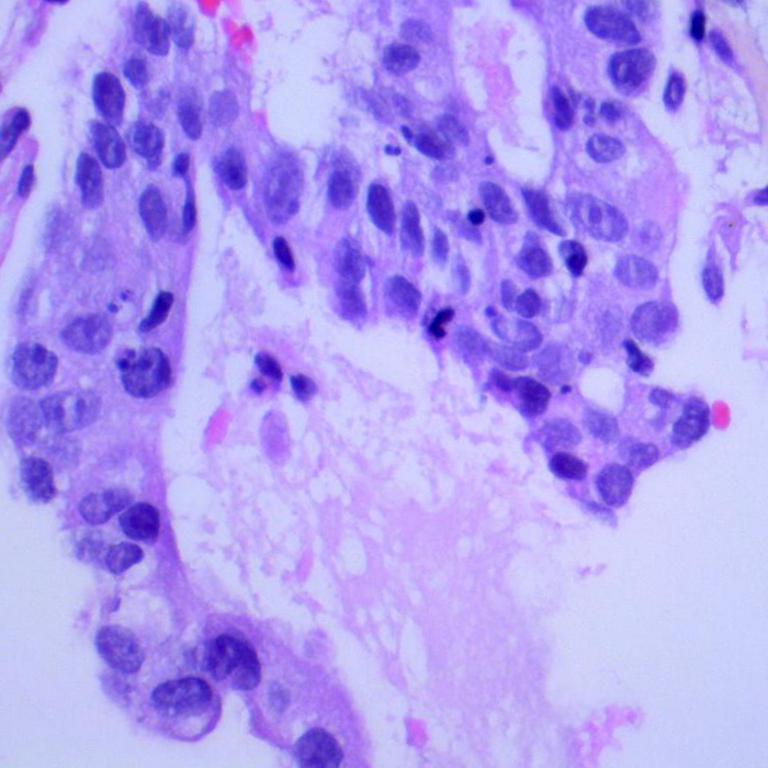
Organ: lung
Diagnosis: adenocarcinomas